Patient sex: M
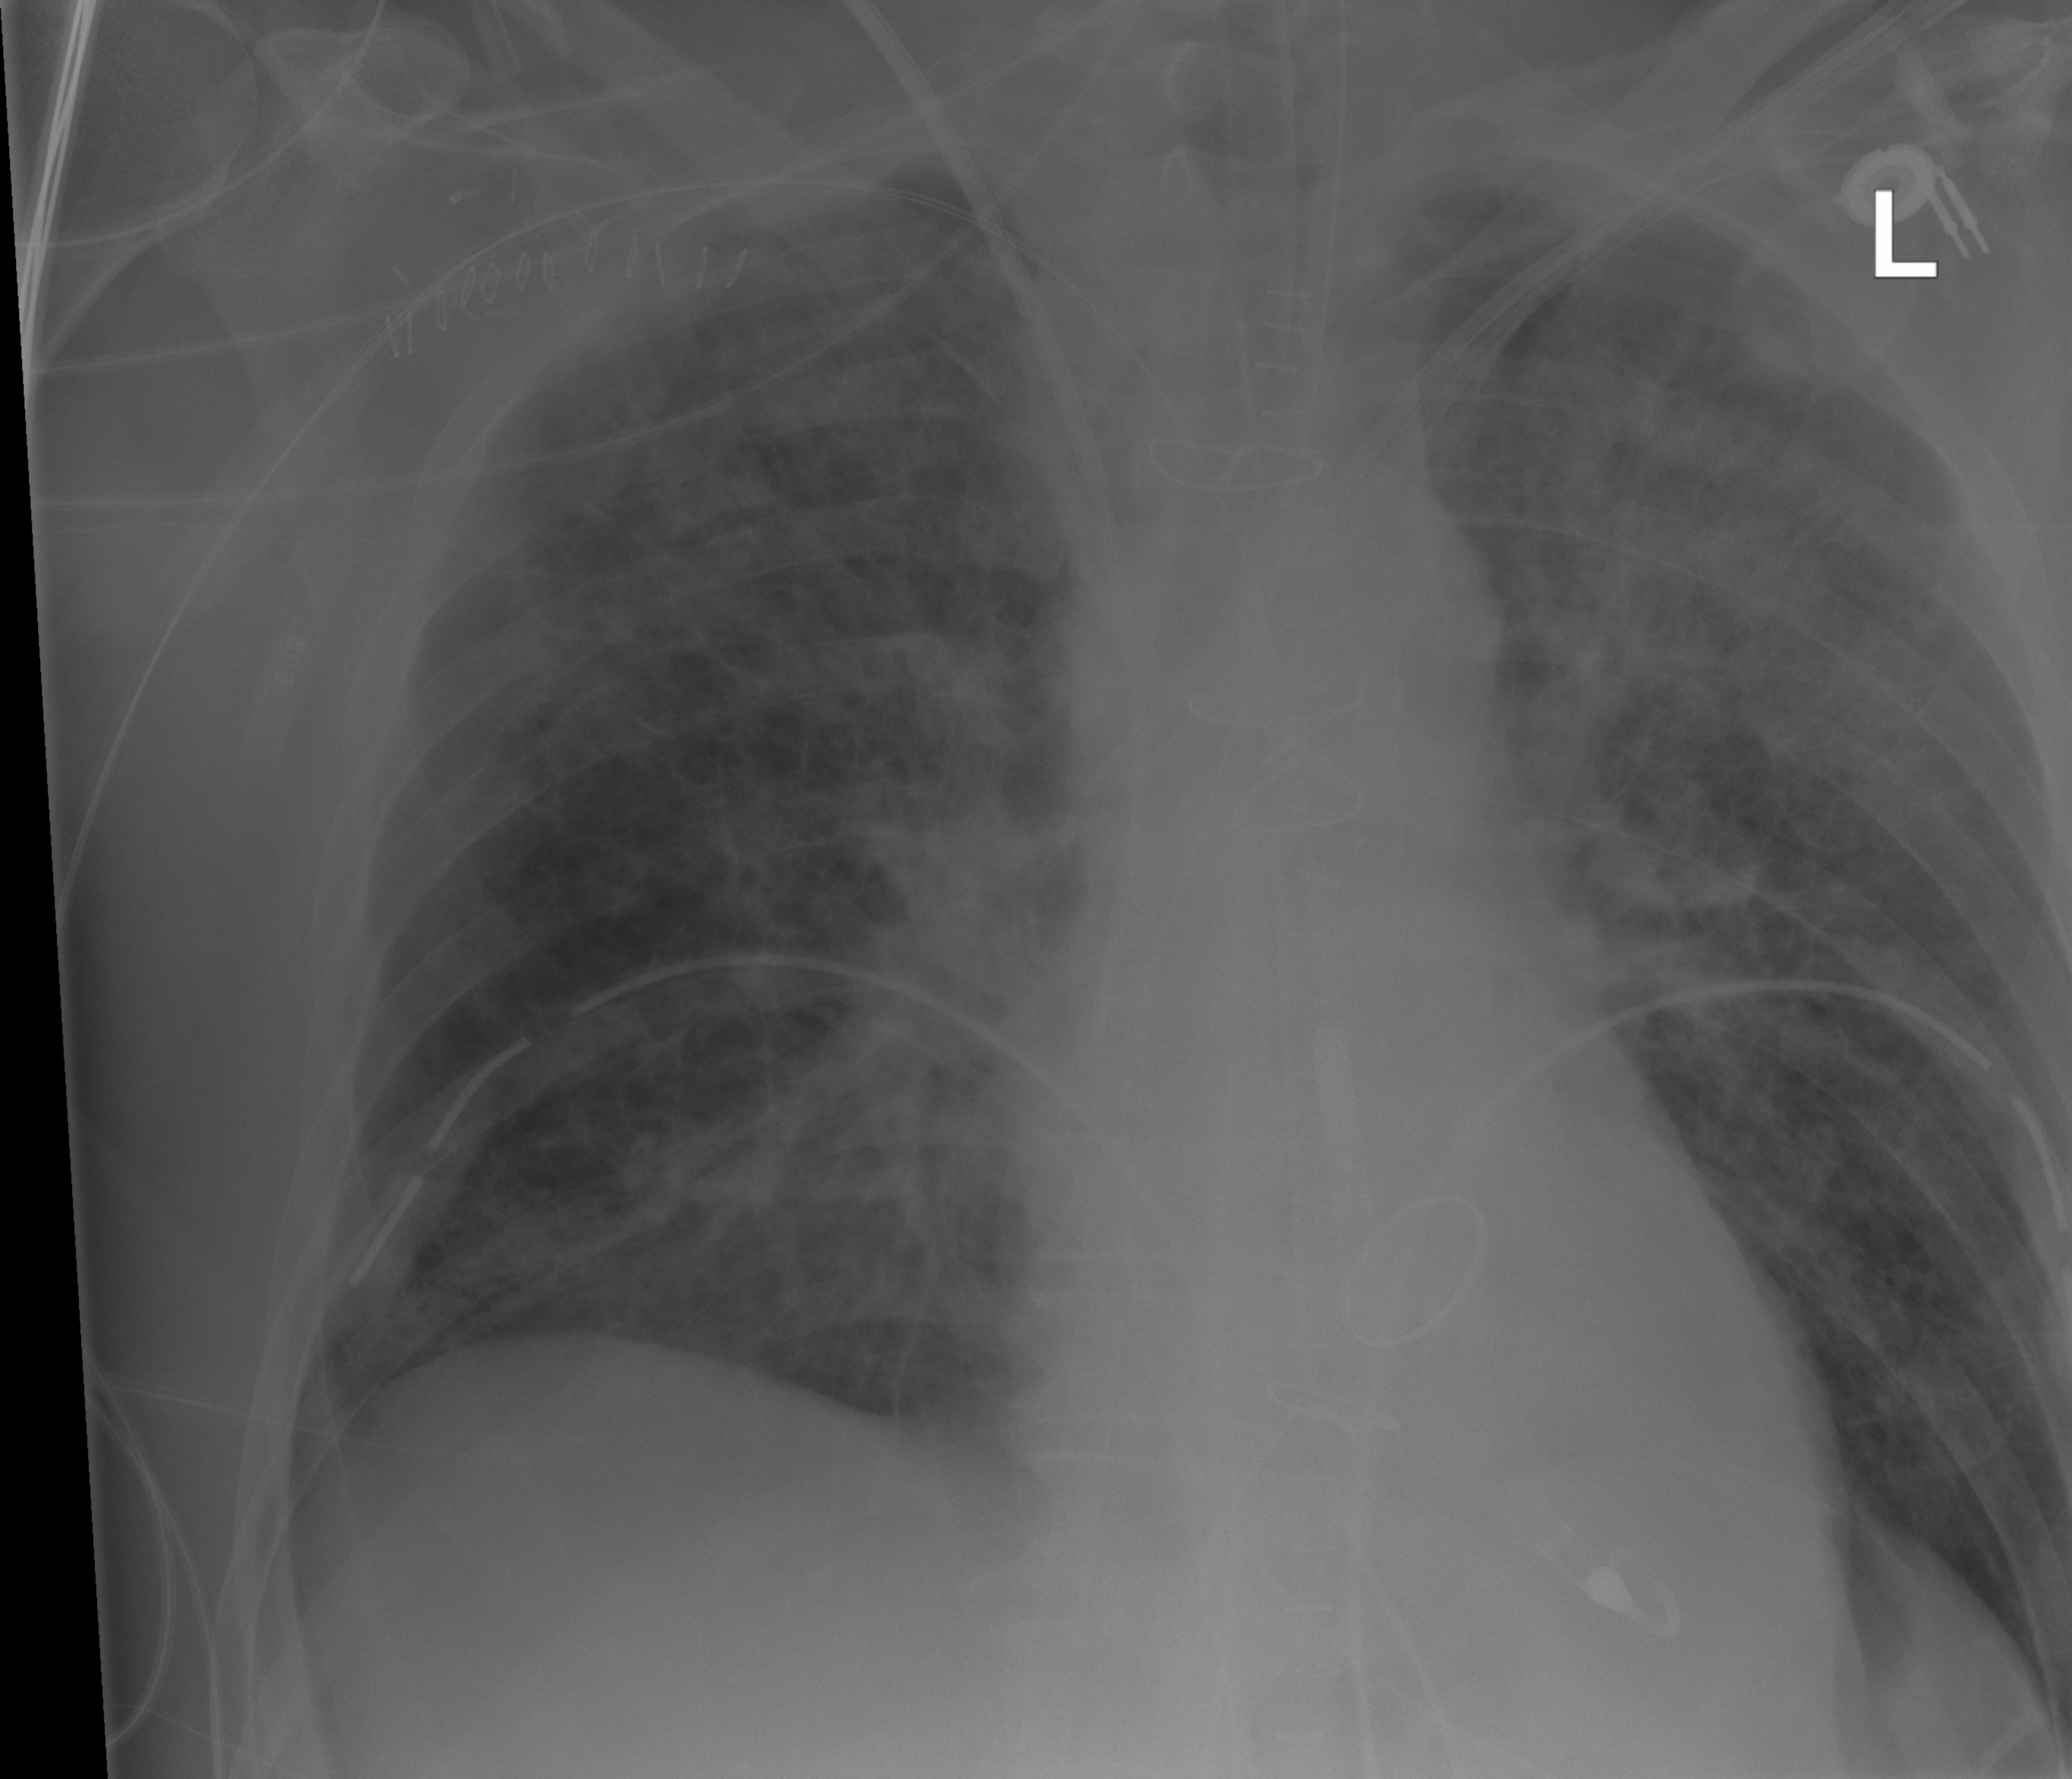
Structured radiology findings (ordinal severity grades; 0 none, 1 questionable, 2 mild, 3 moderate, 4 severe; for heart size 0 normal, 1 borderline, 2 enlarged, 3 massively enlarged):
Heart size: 0
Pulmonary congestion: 0
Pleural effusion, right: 0
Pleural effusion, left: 0
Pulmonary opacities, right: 3
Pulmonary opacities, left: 3
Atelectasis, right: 2
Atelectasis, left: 2